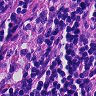
Metastatic tissue present: no